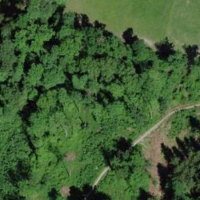
EUNIS habitat code: 44
Species observed at this site:
Lamium galeobdolon